Question: I'm trying to get the records of a DB to a table, however I'm struggling because I have to divide them for weekday and on each weekday they can be in the morning, afternoon, night, or all day.
On the picture above it's how I want to display the information. To clarify
Item 1 - Weekday (Monday - 27/10/2014) and so on.
Then on the second column (Manha = Morning) I want to show everything that was inserted on that morning.
(For example: Monday morning, can have 4 entries, but in the afternook it can have only 1, and 0 in the night.)
Above that table is the result on a webgrid for each day of the week. What I've done was:
'''
"SELECT DISTINCT dataOcorrencia FROM relatoriosSemanais WHERE semana= '43'"
'''
and put it on a webgrid, and it gets me all the weekdays from week 43, and yes the week will be dynamic.
But now I don't know how to get the records like I told you guys above.
My DB have the week, the period (morning, afternoon, night, allday), day.
Don't know if you can understand my problem.
'''
27 26/10/2014 12:30 26/10/2014 13:58 Mobile Outros Alerta CC3 Clientes a ficar com carregamentos em processamento. FECHADO 43 Sim Manha Criticidade Muito Elevada Relatorio SI 26-10-2014
28 26/10/2014 09:39 26/10/2014 11:45 Servicos Online Area de Cliente Alerta CC3 Area de Cliente indisponivel FECHADO 43 Sim Tarde Criticidade Muito Elevada Relatorio SI 26-10-2014
29 26/10/2014 09:39 26/10/2014 11:45 Servicos Online Area de Cliente Alerta CC3 Area de Cliente indisponivel FECHADO 43 Sim Manha Criticidade Regular Relatorio SI 26-10-2014
'''
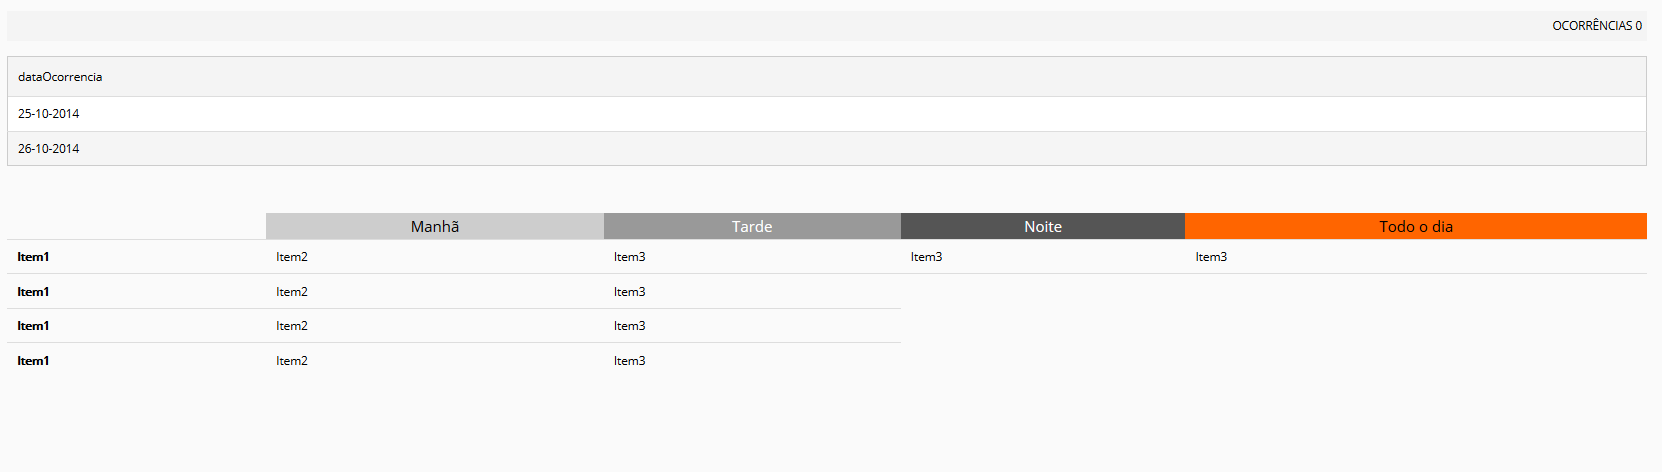
Answer: To work week by week, you need a simple formula for converting any 'DATETIME' value into the date of the preceding Sunday. This can be done as follows
'''
FROM_DAYS(TO_DAYS(record_date) -MOD(TO_DAYS(record_date) -1, 7))
'''
(If your weeks begin on Mondays use '-2' instead of '-1'.)
Why do this? Because you can choose a week's worth of data with this sort of 'WHERE' clause.
'''
WHERE record_date >= FROM_DAYS(TO_DAYS(NOW()) -MOD(TO_DAYS(NOW()) -1, 7)) - INTERVAL 1 WEEK
AND record_date < FROM_DAYS(TO_DAYS(NOW()) -MOD(TO_DAYS(NOW()) -1, 7))
'''
Using that design pattern, I suggest you try something like this to set up your table. You have not told us the names of your columns, so it is impossible to give you a perfect query.
'''
SELECT DATE_FORMAT(DATE(record_date),'%W') AS weekday,
SUM(Sim = 'Sim Manha') AS 'Manha',
SUM(Sim = 'Sim Tarde') AS 'Tarde',
SUM(Sim = 'Sim Noite') AS 'Noite',
SUM(Sim = 'Sim Todo o Dia') AS 'Todo o Dia'
FROM dataOcorrencia
WHERE record_date >= FROM_DAYS(TO_DAYS(NOW()) -MOD(TO_DAYS(NOW()) -1, 7)) - INTERVAL 1 WEEK
AND record_date < FROM_DAYS(TO_DAYS(NOW()) -MOD(TO_DAYS(NOW()) -1, 7))
GROUP BY DATE(record_date)
'''
This works because the value 'Sim = 'Sim Manha'' is '1' if the column 'Sim' has the value ''Sim Manha'' and zero otherwise. So, summing the '1' values counts the rows where the condition is true.
One more thing: 'DATE_FORMAT(...'%W')' yields day-of-week names. If you issue this command to MySQL right after you open your connection, you'll get those day names in Portuguese.
'''
SET lc_time_names = 'pt_BR'
'''